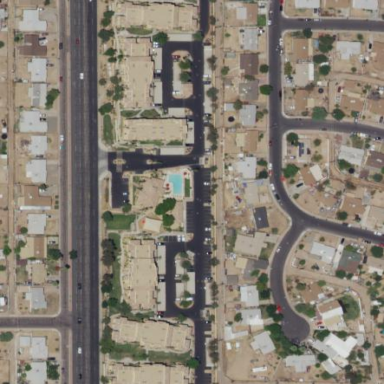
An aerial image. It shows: Residential area with apartments.